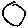
Label: circle